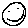
Label: smiley face